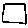
Label: square